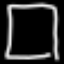
Label: square